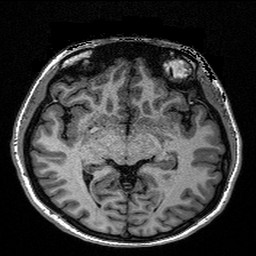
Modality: T1w
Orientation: coronal
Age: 20
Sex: female